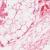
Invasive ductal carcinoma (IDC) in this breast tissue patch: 0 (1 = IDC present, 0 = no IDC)